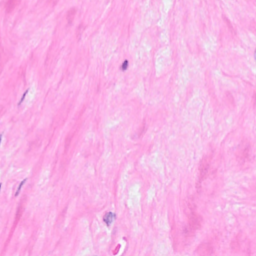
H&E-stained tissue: Breast